Question: I am using Eclipse Luna (4.4.0) and have recently updated the PyDev for Eclipse plugin to 3.7.
It seems since the update, my horizontal scroll bar has disappeared:

I also notice the vertical bar has changed into the "Overview Ruler Minimap" (which I like). But I really need a horizontal bar.
Does anyone know how I can get it back?
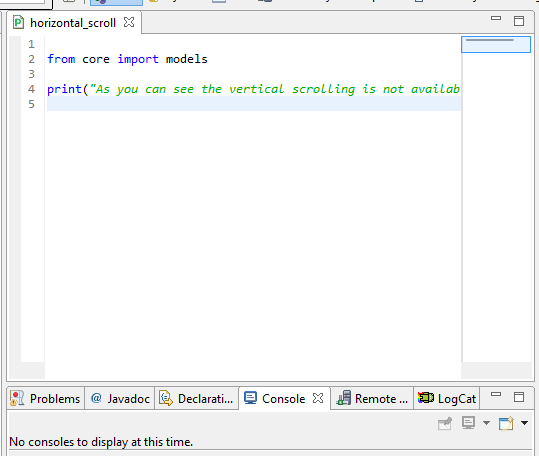
Answer: Found the solution under Preferences > PyDev > Editor > Overview Ruler Minimap.
There is an option "Show horizontal scrollbar?"